Question:
I want to design a ListView with Image, TextView, Edittext, CheckBox.
When user Checks the CheckBox of each list item and submit the Form, the selected ListItems and their EditText values should be captured.
I was trying to BaseAdapter but I was failed to get the correct checked values and edited text values from the ListView
Please guide me for achieve this
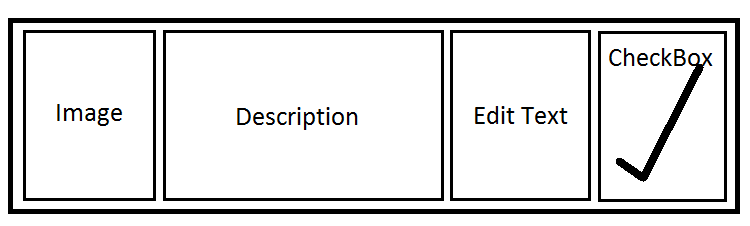
Answer: I got the solution. I design a table layout with ImageView, TextView, EditText and CheckBox, And use a scroll view to scroll like a ListView